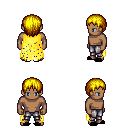
a pixel art fantasy rpg character, male body template, human, dark skin, yellow tattered cape, metal pants, blonde plain hairstyle, black slippers, four views (front, back, left, right), 2x2 character sprite sheet, small pixel art, hard edges, no anti-aliasing